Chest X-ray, AP view. Patient: 40 years old, sex F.
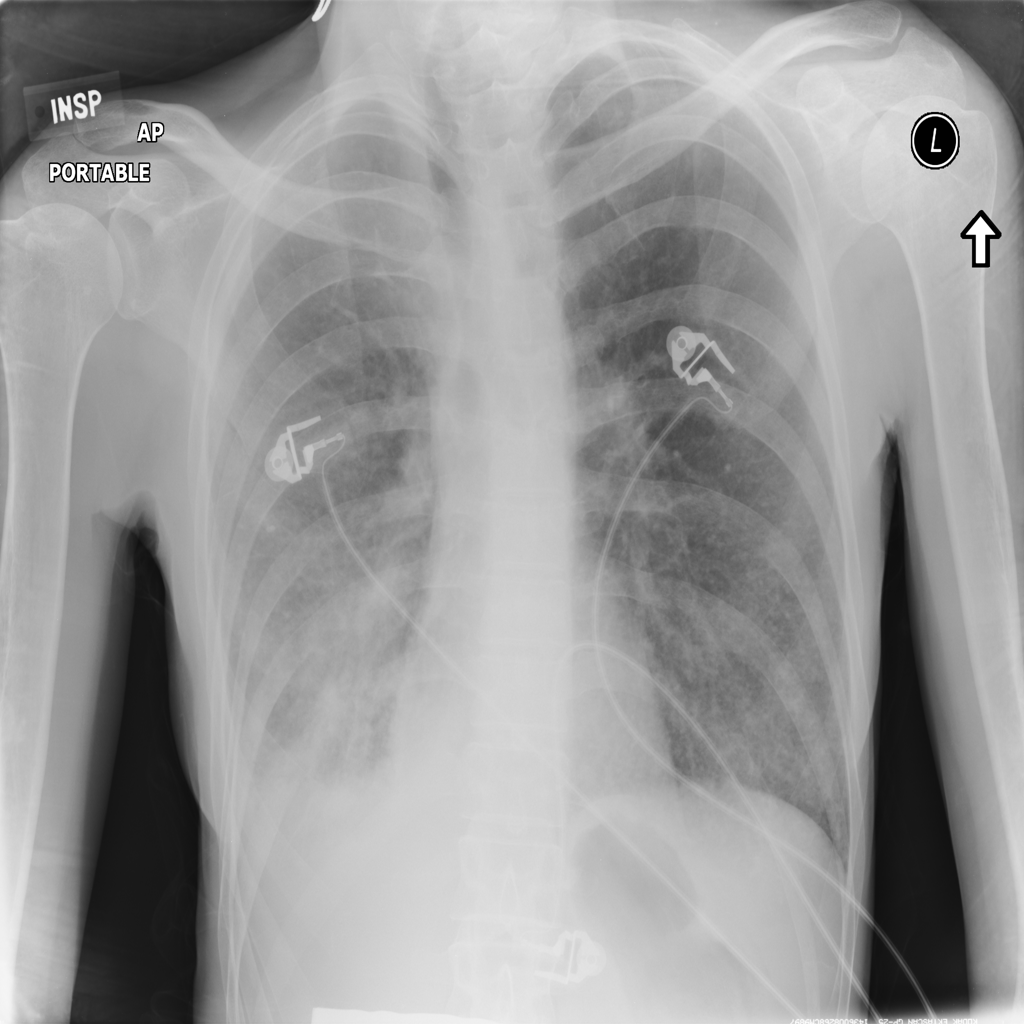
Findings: Consolidation, Effusion, Infiltration, Nodule